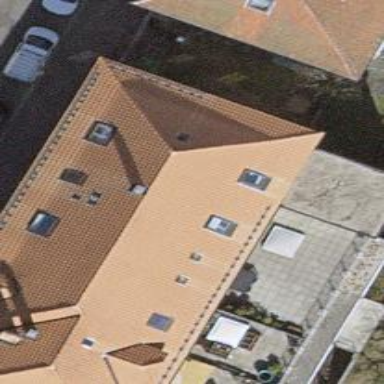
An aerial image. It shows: Building with hipped roof.